Interaction volume radius: 5 \u00c5
Interaction volume height: 10 \u00c5
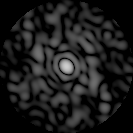
Disorder parameter: 0.812